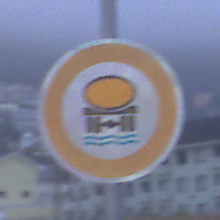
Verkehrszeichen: VerbotFahrzeugeWassergefaehrdenderLadung
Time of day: SunriseSunset
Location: Outdoor (Urban)
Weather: Overcast
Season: NotSpecified
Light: Natural